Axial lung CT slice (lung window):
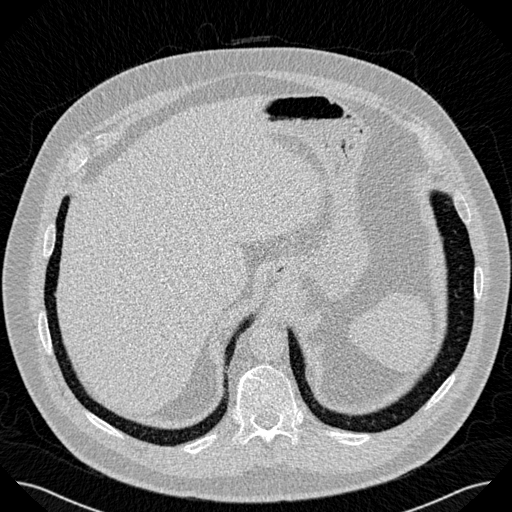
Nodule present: no